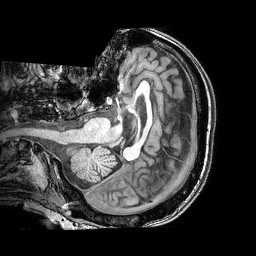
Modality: T1w
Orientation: axial
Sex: male
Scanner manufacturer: philips
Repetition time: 0.00823 s
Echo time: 0.00382 s